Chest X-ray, PA view. Patient: 33 years old, sex F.
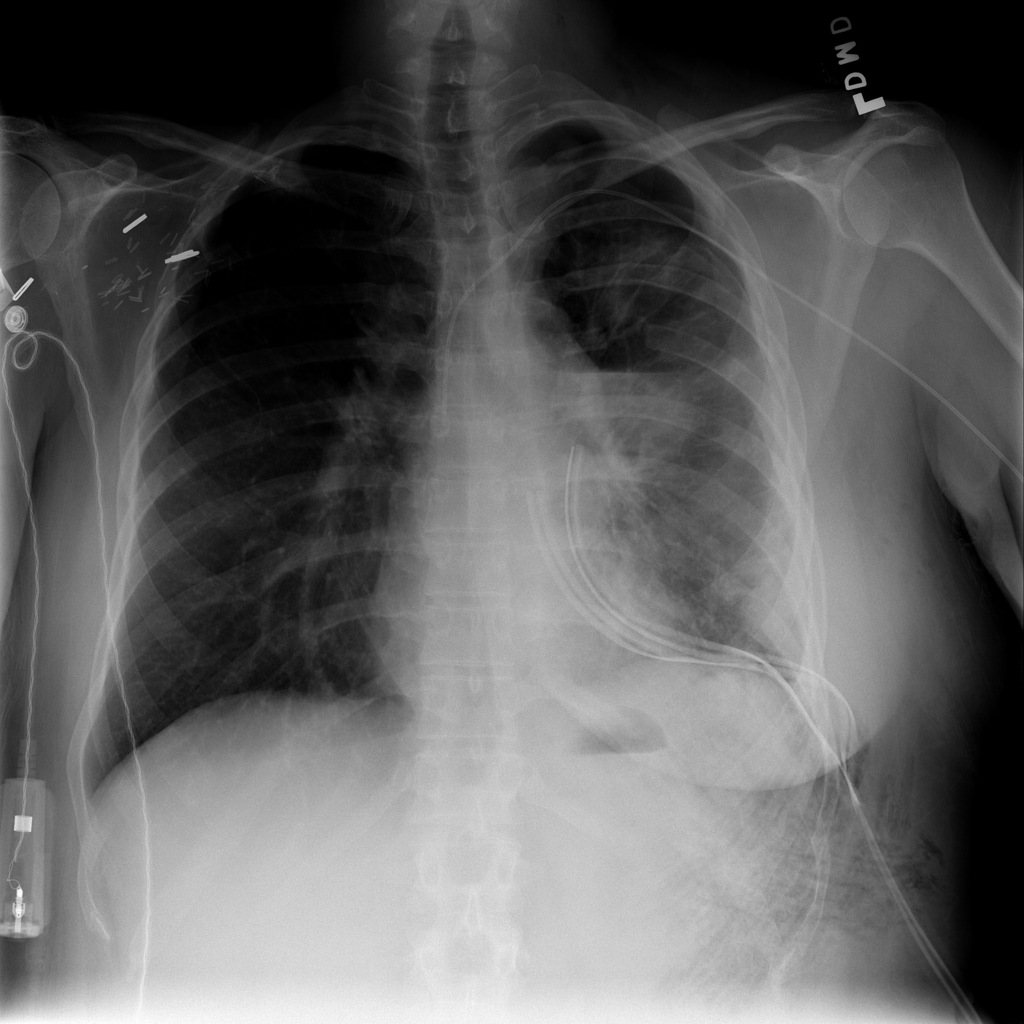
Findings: Emphysema